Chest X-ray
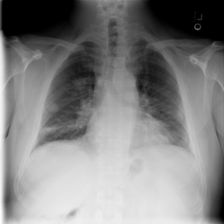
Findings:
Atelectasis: negative
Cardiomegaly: negative
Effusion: negative
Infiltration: negative
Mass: negative
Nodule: negative
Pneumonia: negative
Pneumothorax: negative
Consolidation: negative
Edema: negative
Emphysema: negative
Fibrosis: negative
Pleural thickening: negative
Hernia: negative